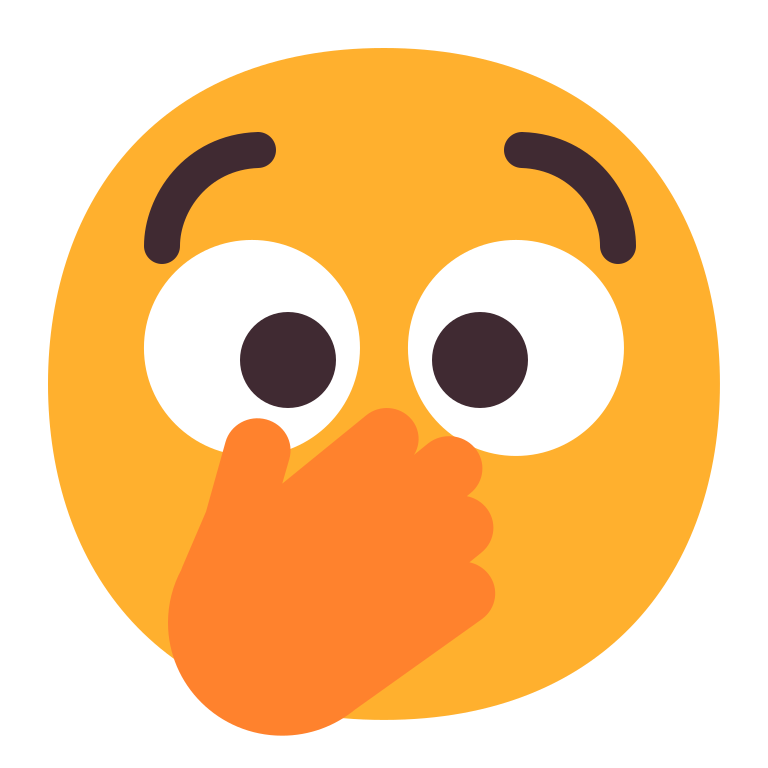
face with open eyes and hand over mouth flat